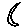
Label: moon